Current action and preconditions to check: trajectory_clear

Your task: For each precondition in the list above, predict whether it will hold at this action.

Consider the current scene as observed from the mobile robot's camera, and analyze the predicted future states of all dynamic agents (e.g., people, animals, vehicles, or any moving entities) within the NEXT SECOND.

IMPORTANT: Only answer "very likely" if you are absolutely certain—based on strong, clear evidence—that a dynamic agent will violate the precondition in the predicted future state. Do NOT answer "very likely" for unlikely, ambiguous, or low-probability risks.

Ask yourself for each precondition: Is there a high probability, with clear and convincing evidence, that the predicted future states of any dynamic agent will interfere with the predicted future state of the currently executing action within the NEXT SECOND, causing that precondition to fail?

Assess the risk level based on these predictions. Use "likely" or "very likely" if motions create a clear risk of interference.

Use "neutral" or "improbable" if agents are nearby but their predicted paths are clearly diverging or non-conflicting.

Failure Risk Categories: "very improbable", "improbable", "neutral", "likely", "very likely"

Answer Format: Output ONLY the probability_of_failure value from these categories: "very improbable", "improbable", "neutral", "likely", "very likely"

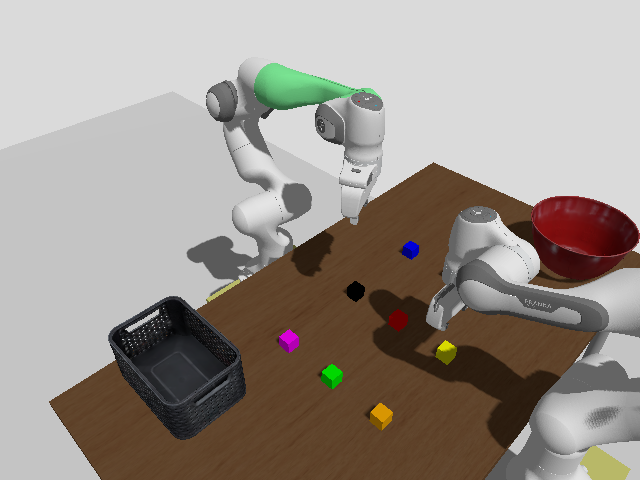

Answer: very improbable